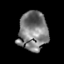
Tissue: skin
Cell type: Epithelial cells
Senescence score: 0.208
Nuclear area (px): 1119
Mean DAPI intensity: 123.542